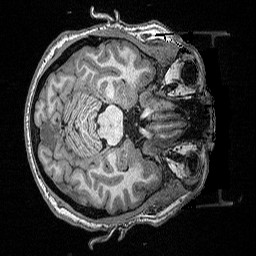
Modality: T1w
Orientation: axial
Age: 50
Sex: male
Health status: ill
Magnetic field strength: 3 T
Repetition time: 2.53 s
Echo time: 0.00331 s